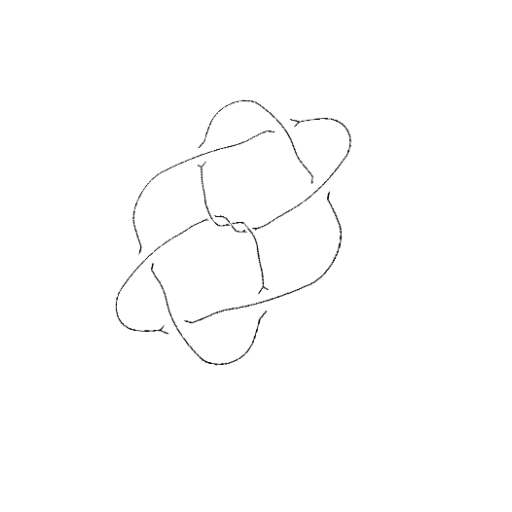
Crossing number: 9